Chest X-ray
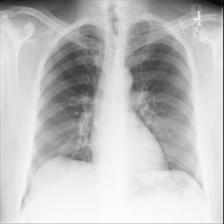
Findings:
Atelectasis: negative
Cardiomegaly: negative
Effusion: negative
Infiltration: negative
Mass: negative
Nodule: negative
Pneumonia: negative
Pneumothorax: negative
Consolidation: negative
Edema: negative
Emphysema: negative
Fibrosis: negative
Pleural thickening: negative
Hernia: negative